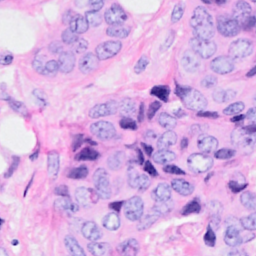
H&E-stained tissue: Breast